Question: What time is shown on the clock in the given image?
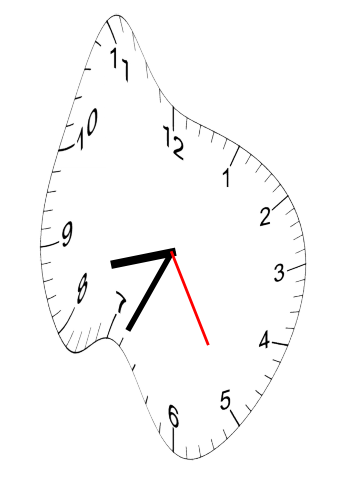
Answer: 08:34:25